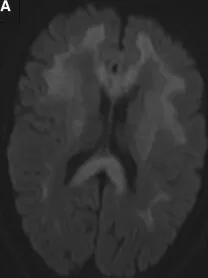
DWI images at two different levels illustrating diffusion restriction scattered within the white matter lesions.
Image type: radiology (mri)